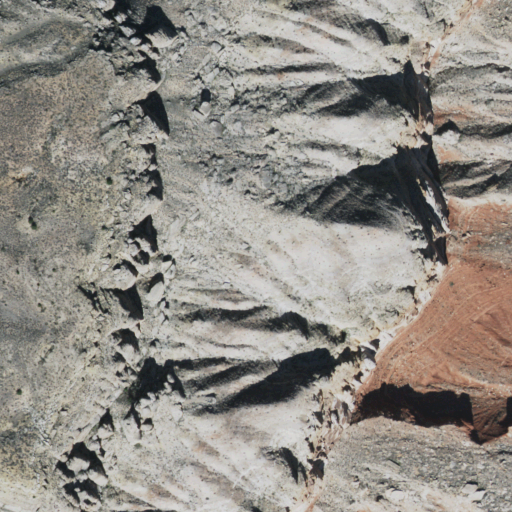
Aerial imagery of cliff(s) in Arizona named Boysag Rim containing shrub and barren land